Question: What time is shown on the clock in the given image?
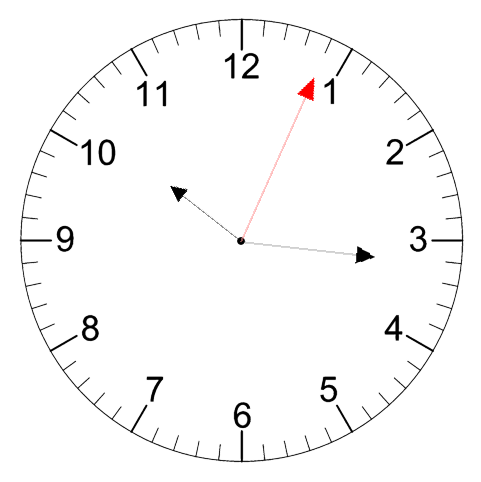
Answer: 10:16:04